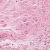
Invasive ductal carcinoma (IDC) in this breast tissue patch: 0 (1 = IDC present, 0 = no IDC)